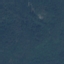
Land use / land cover: Forest